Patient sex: M
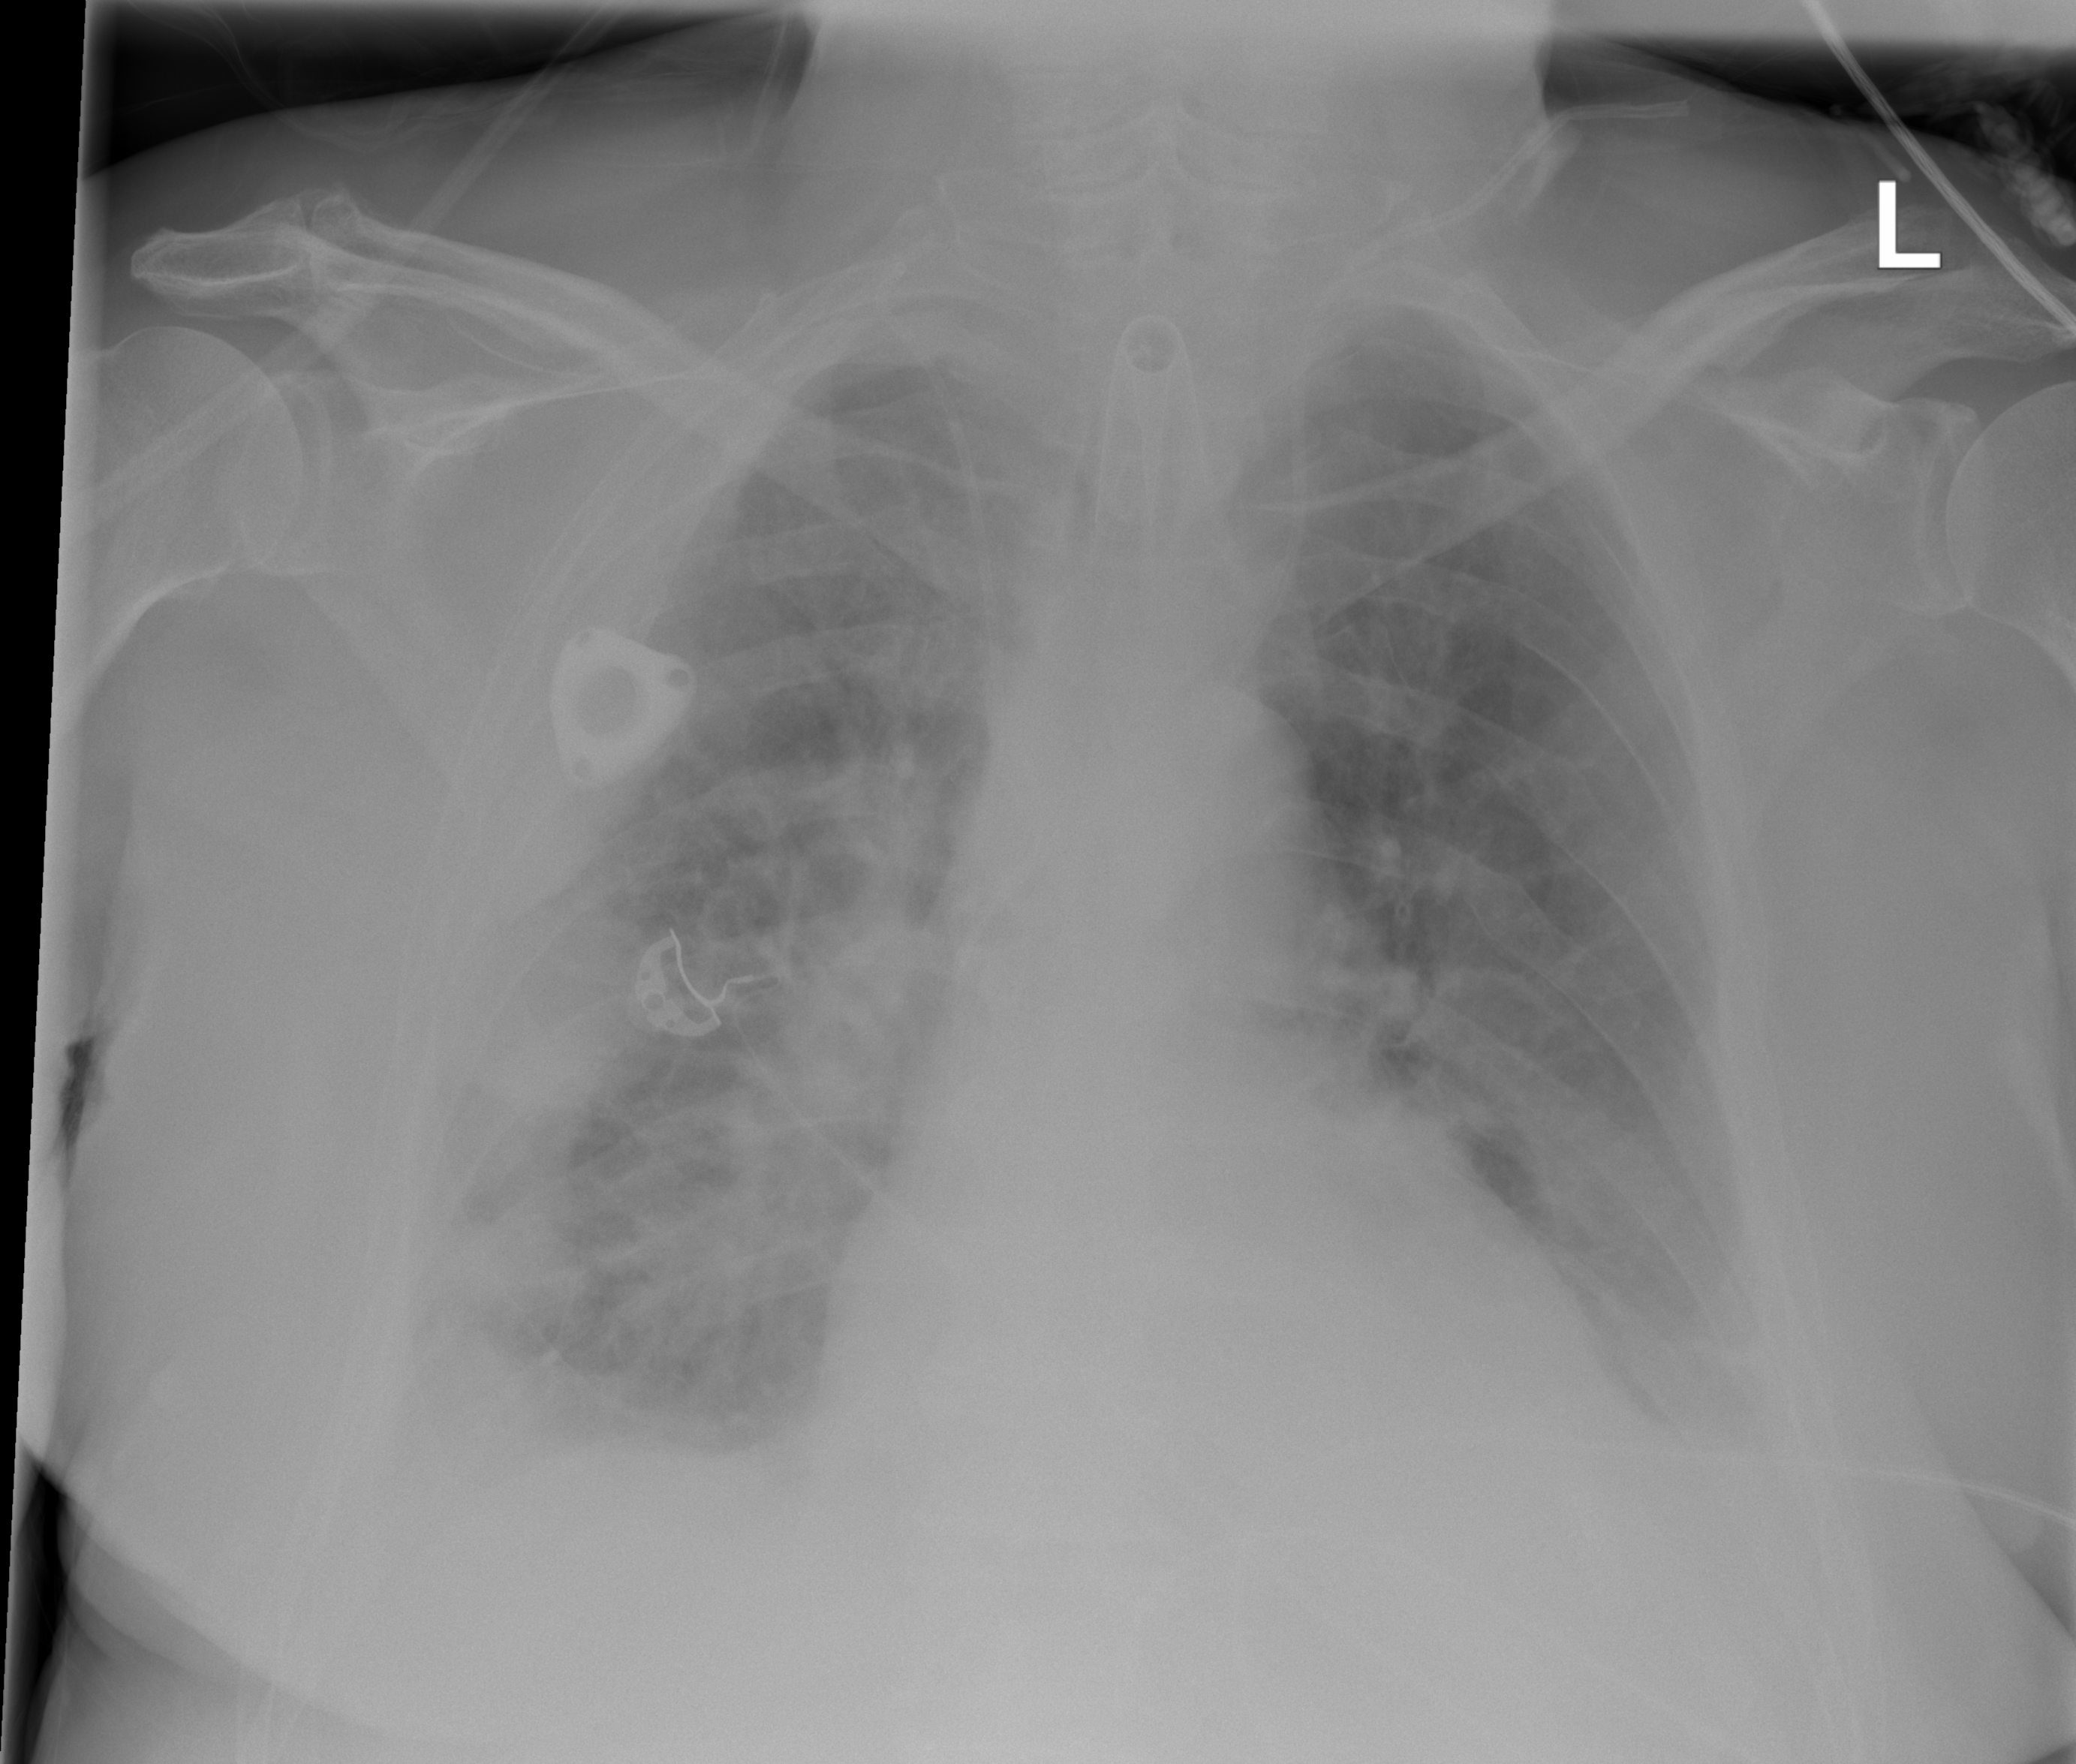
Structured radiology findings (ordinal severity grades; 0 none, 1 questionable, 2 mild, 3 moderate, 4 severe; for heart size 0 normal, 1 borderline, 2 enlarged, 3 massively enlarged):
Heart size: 2
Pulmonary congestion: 2
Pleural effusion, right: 2
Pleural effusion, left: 2
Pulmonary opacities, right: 2
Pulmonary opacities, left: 0
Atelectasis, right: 2
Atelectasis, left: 2